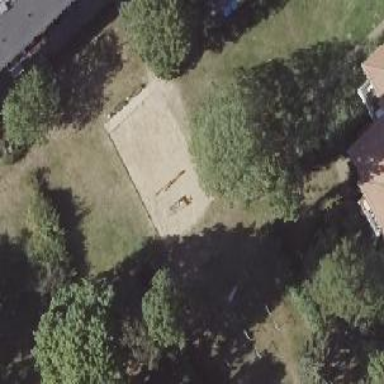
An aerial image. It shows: Playground featuring slide.